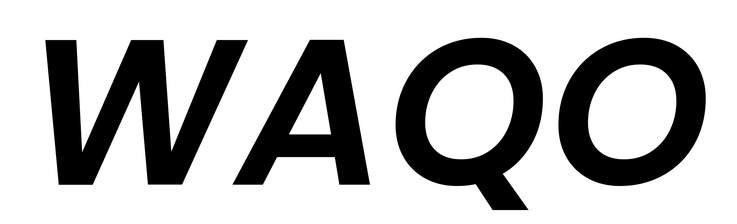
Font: Poppins-SemiBoldItalic